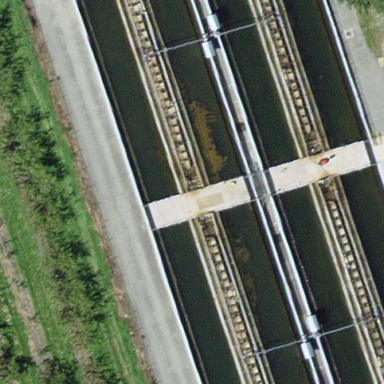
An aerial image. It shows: Body of wastewater.